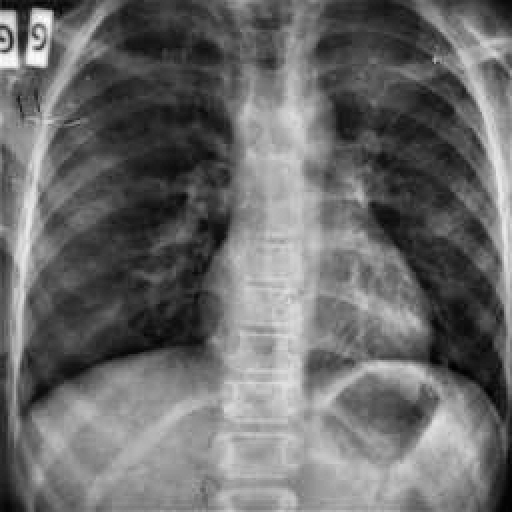
Finding: TUBERCULOSIS